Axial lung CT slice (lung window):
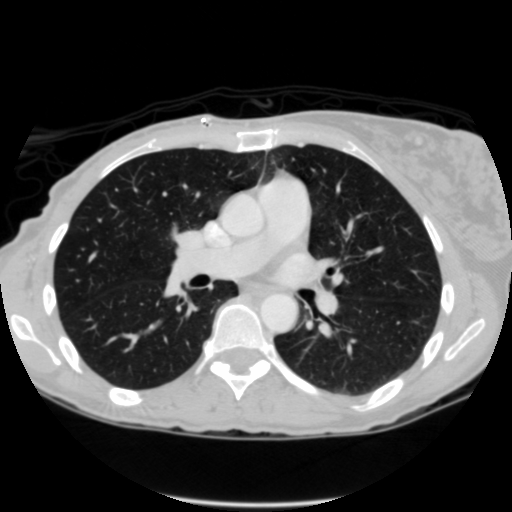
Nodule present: no